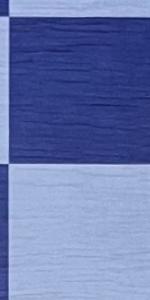
Label: Empty